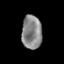
Tissue: prostate
Cell type: T cells
Senescence score: 0.3412
Nuclear area (px): 660
Mean DAPI intensity: 135.471